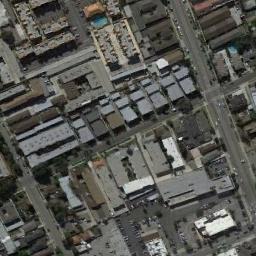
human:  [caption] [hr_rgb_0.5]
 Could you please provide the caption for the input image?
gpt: In an industrial area, There are neatly planned factories and roads, Parking lots, Cars, And green belts .

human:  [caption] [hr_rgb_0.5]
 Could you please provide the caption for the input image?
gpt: The industrial area has lots of workshops of different sizes and a parking lot and some roads go through the industrial area .

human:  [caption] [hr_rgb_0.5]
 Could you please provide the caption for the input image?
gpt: Many houses of different shapes and sizes are in the industrial area .

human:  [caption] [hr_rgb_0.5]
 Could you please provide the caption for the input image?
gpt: There are many blue houses in the industrial area .

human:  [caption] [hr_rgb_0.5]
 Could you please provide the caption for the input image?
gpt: There are many gray buildings and black buildings on the industrial area .